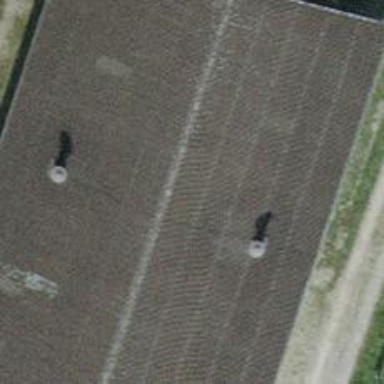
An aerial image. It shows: Gabled roof on farm auxiliary building.